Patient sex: F
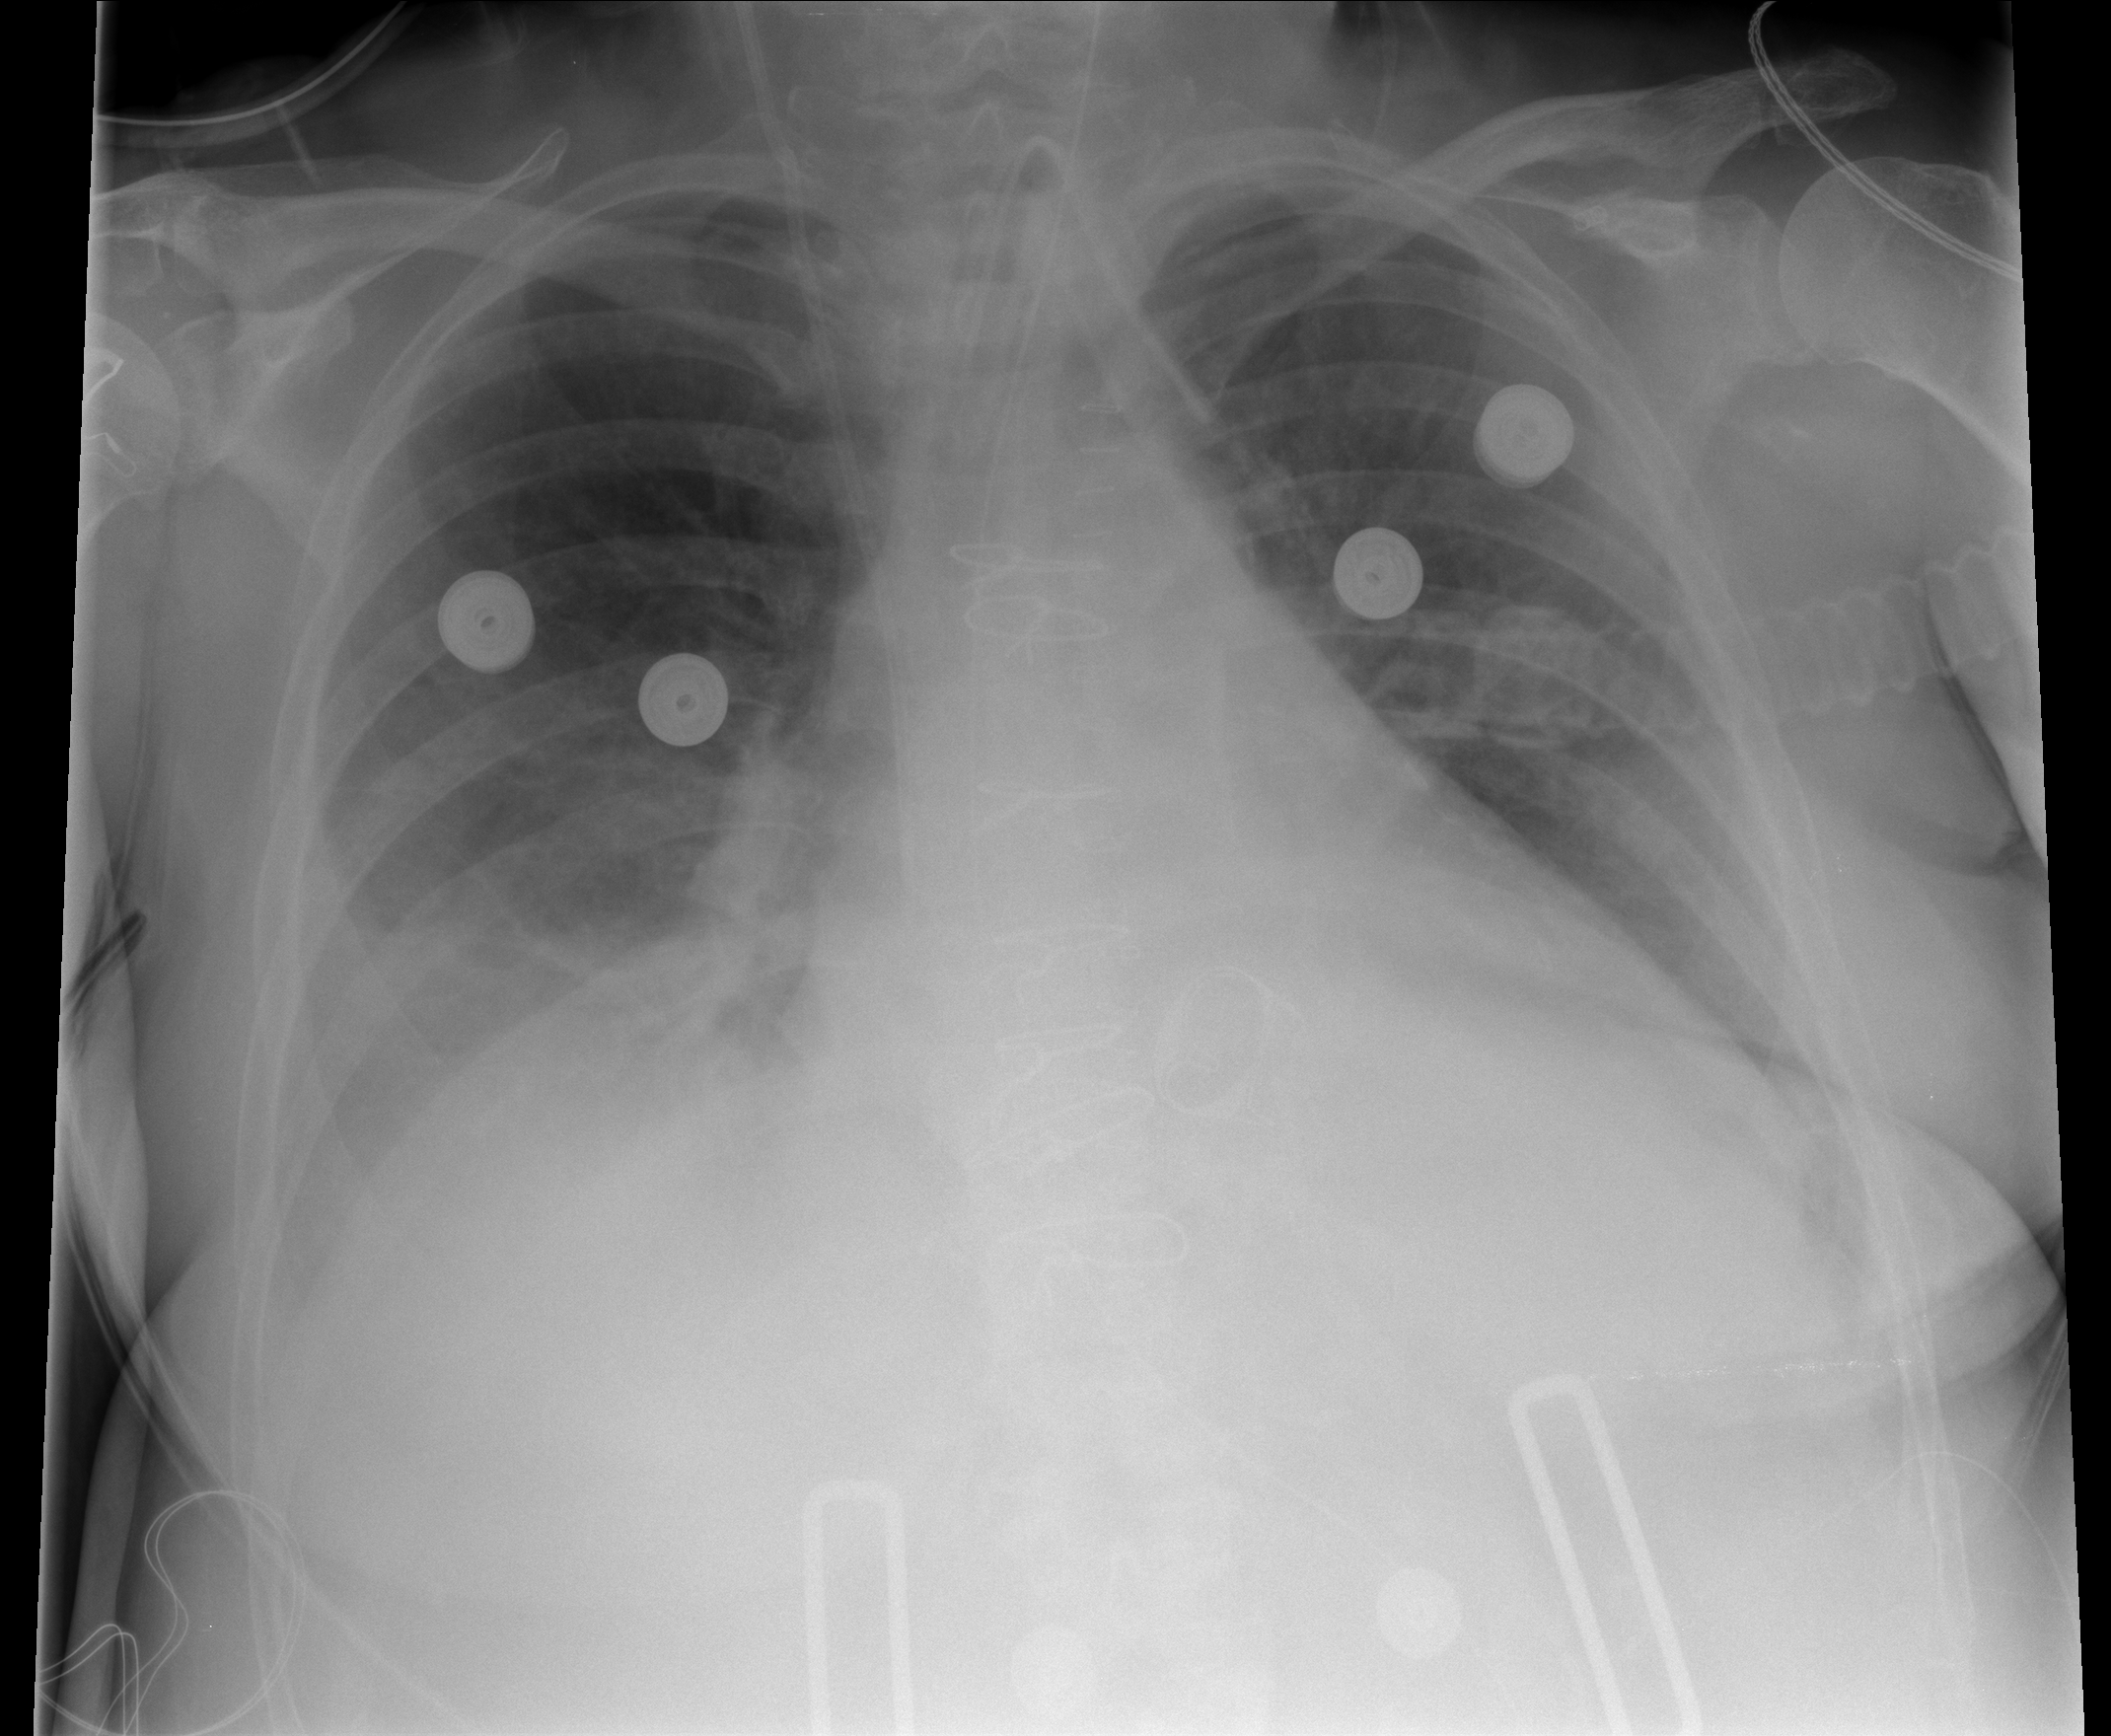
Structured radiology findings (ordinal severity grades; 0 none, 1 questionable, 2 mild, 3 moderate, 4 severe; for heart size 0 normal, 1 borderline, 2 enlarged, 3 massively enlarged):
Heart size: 2
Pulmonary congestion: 2
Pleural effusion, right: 2
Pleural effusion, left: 0
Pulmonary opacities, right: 1
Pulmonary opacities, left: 0
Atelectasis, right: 2
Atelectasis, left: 2